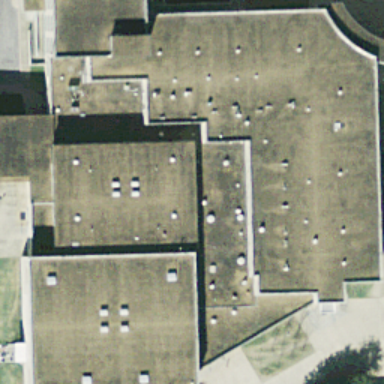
There are some buildings with grey roofs .